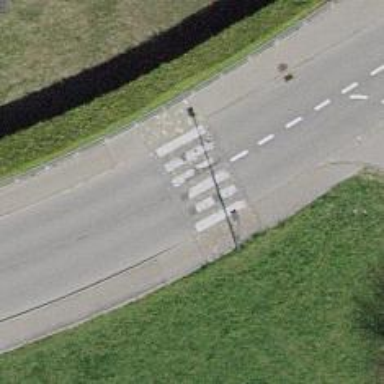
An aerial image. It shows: Zebra crossing on the road.